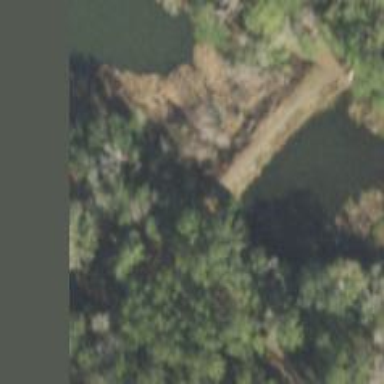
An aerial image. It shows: Dam along waterway.